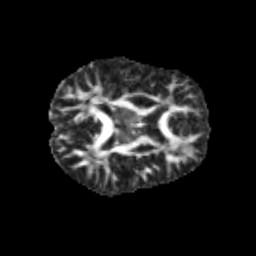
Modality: FA
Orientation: axial
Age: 12
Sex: male
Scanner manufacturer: siemens
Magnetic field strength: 3 T
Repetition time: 3.8 s
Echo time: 0.07 s